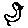
Label: bird